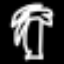
Label: palm tree